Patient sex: F
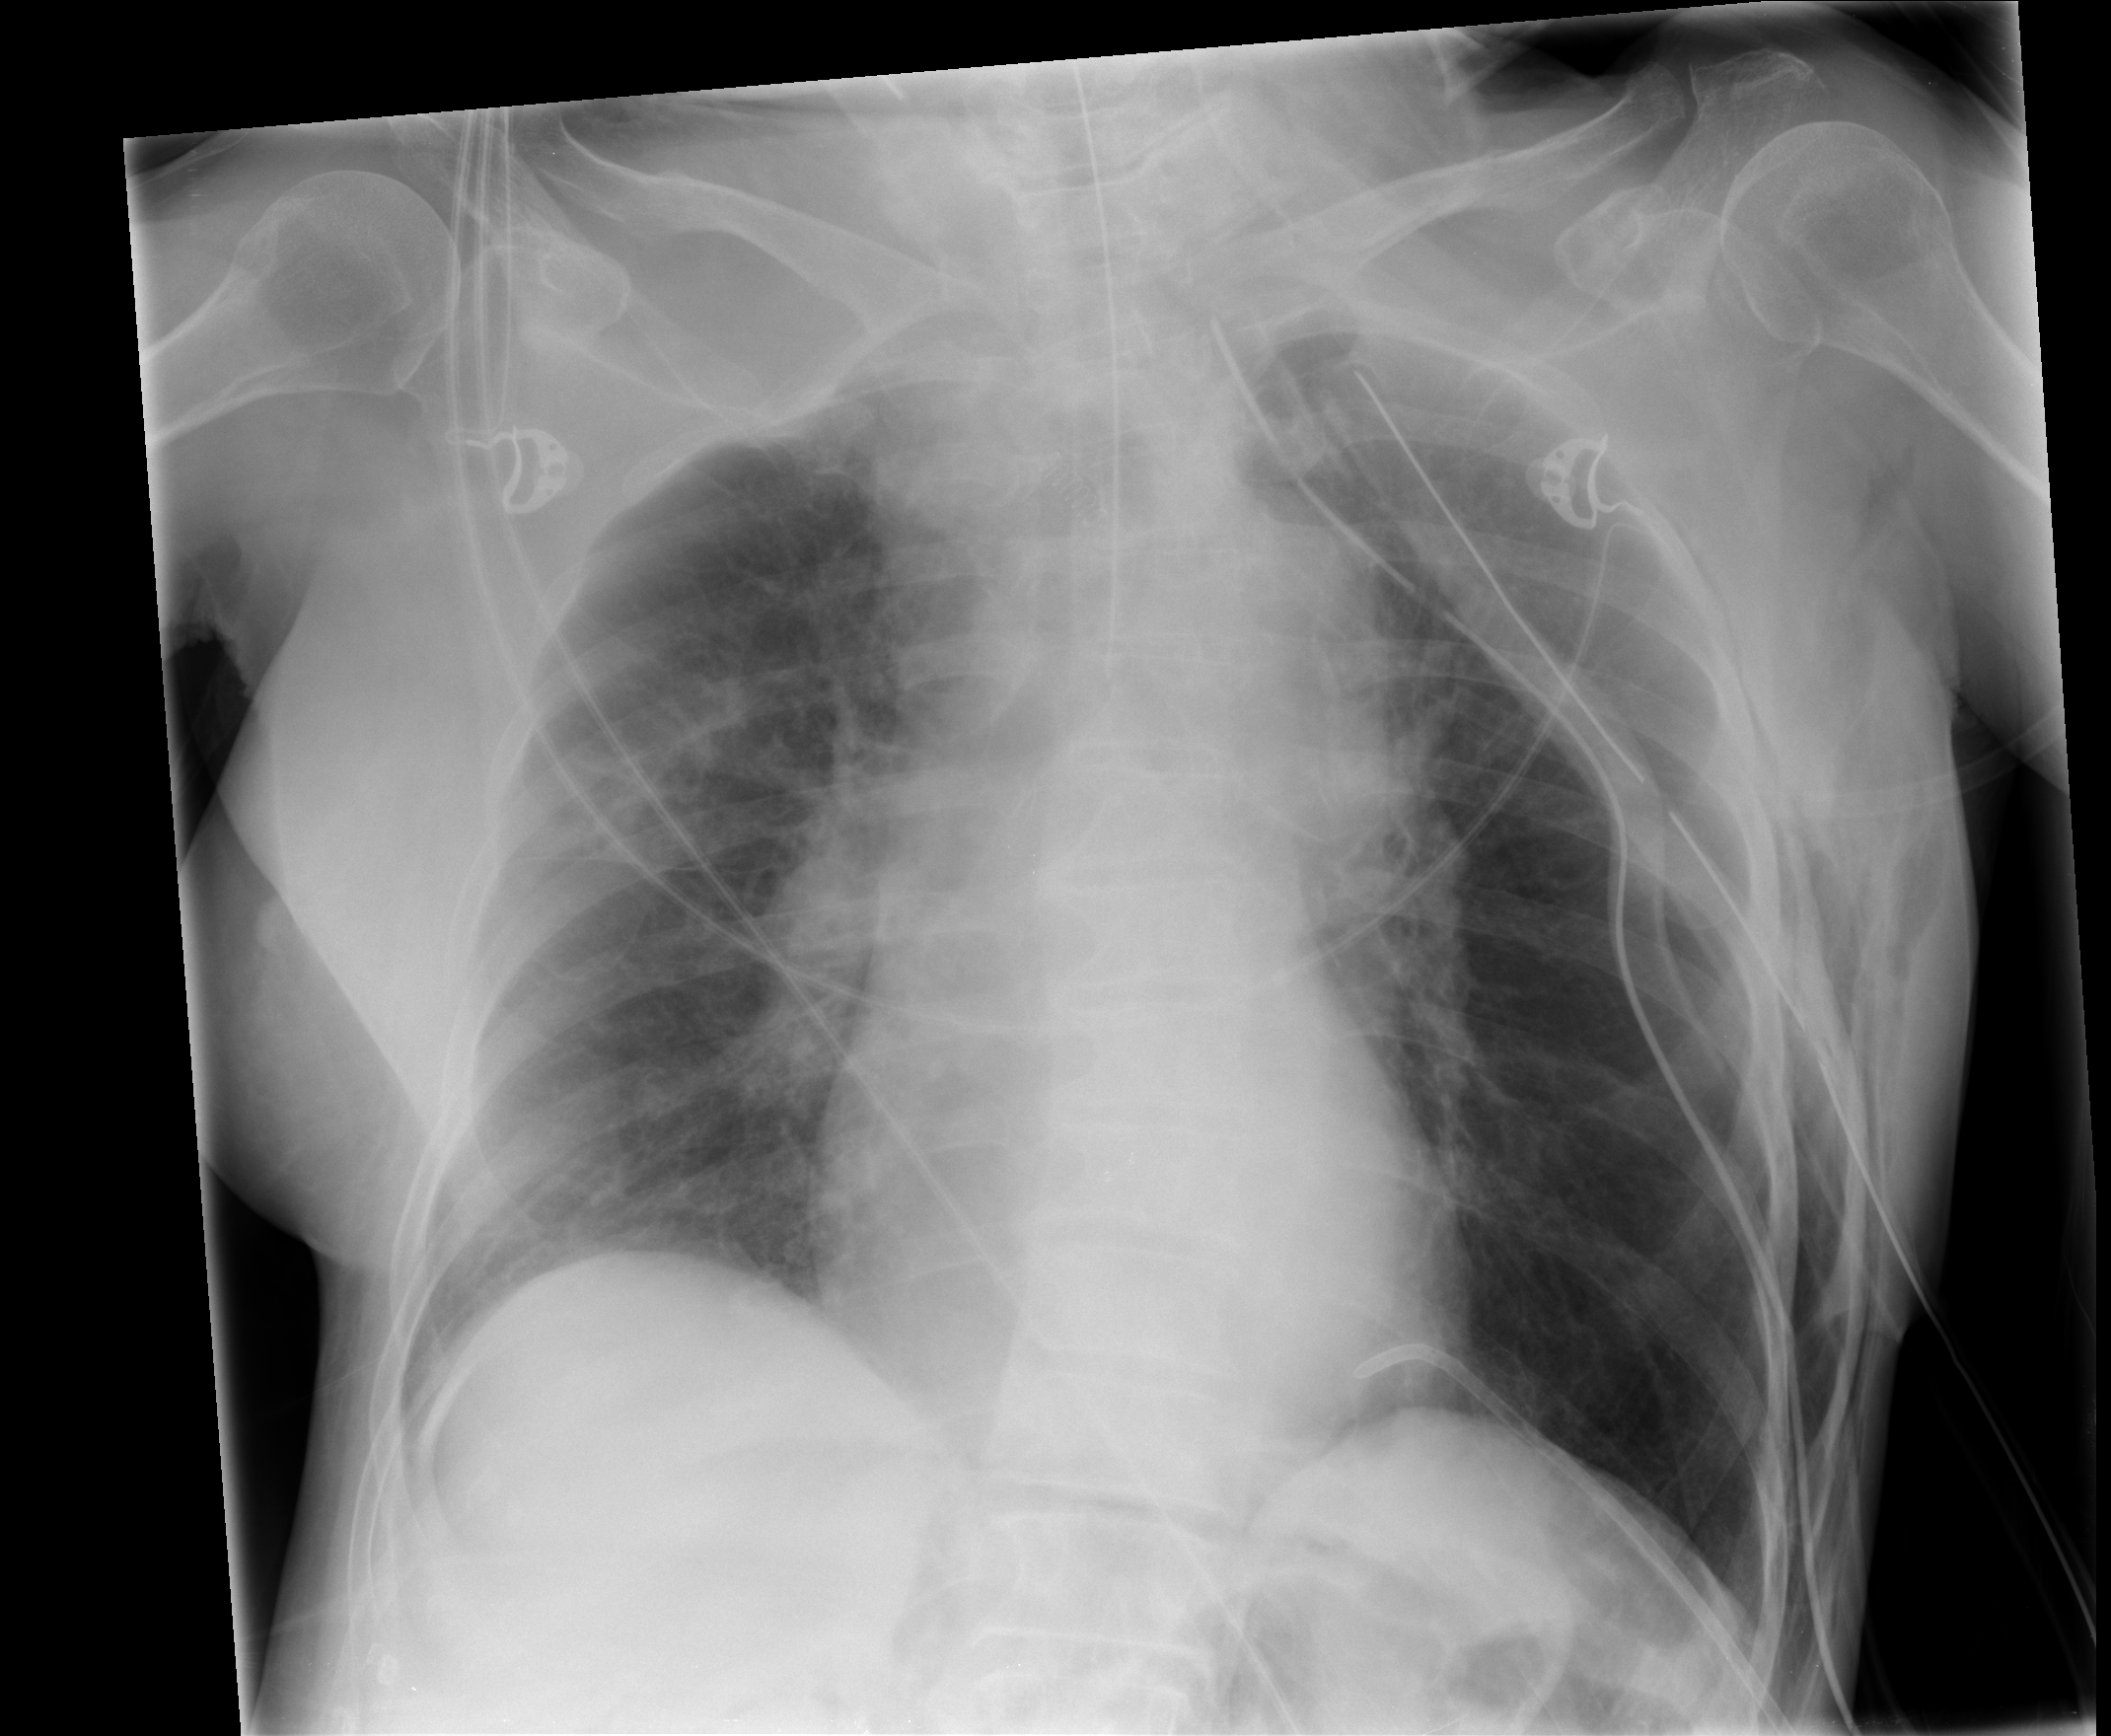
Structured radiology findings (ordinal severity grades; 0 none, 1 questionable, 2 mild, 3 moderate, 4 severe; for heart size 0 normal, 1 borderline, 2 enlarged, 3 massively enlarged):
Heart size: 0
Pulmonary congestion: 1
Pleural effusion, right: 0
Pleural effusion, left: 0
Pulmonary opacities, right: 2
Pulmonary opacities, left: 0
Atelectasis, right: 0
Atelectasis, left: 0